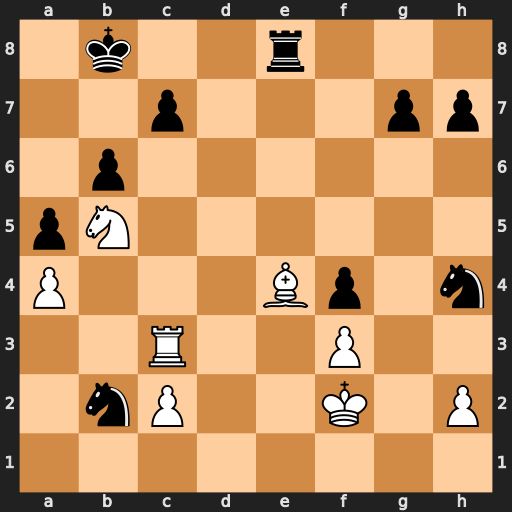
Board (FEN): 1k2r3/2p3pp/1p6/pN6/P3Bp1n/2R2P2/1nP2K1P/8
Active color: w
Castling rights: -
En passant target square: -
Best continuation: Rxc7 Rxe4 fxe4